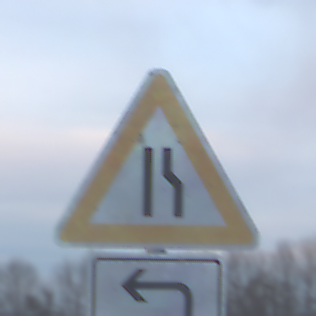
Verkehrszeichen: EinseitigVerengteFahrbahnRechts
Zusatzzeichen unten: RichtungsangabeDurchPfeile2
Umgebung: Outdoor, Nature
Tageszeit: SunriseSunset
Wetter: PartlyCloudy
Licht: Natural
Jahreszeit: NotSpecified
Kontrast: LowContrast